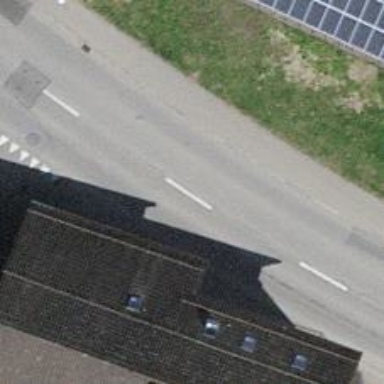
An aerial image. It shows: Secondary road with asphalt surface.